Question: I need my installer setup to check the first line of a txt file during setup, and compare it with any number I want.
This is the txt file:

This is the code I am trying to edit:
'''
function GetKeyValue(const AKeyName, AFileName, ADefault: string): string;
var
I: Integer;
KeyPos: Integer;
KeyFull: string;
FileLines: TArrayOfString;
begin
Result := ADefault;
if LoadStringsFromFile(AFileName, FileLines) then
begin
KeyFull := AKeyName;
for I := 0 to GetArrayLength(FileLines) - 1 do
begin
FileLines[I] := TrimLeft(FileLines[I]);
KeyPos := Pos(KeyFull, FileLines[I]);
if KeyPos > 0 then
begin
Result := Copy(FileLines[I], KeyPos + Length(AKeyName) + 1, MaxInt);
Break;
end;
end;
end;
end;
var
// target version label must be declared globally
L2Ver2: TLabel;
procedure DirEditChange(Sender: TObject);
var
FilePath: string;
begin
// assign the expected INF file path
FilePath := AddBackslash(WizardForm.DirEdit.Text) + 'Sam.inf';
// I WANT TO READ THE FIRST LINE OF THE TXT FILE AND return N/A if not found
L2Ver2.Caption := GetKeyValue('', FilePath, 'N/A');
end;
procedure InitializeWizard;
begin
// create the target label as before
L2Ver2 := TLabel.Create(WizardForm);
...
// bind the DirEditChange method to the directory edit's OnChange event
WizardForm.DirEdit.OnChange := @DirEditChange;
end;
procedure CurPageChanged(CurPageID: Integer);
begin
// if the page has been turned to the select directory page, update the
// label caption by firing the assigned OnChange event method manually
if (CurPageID = wpSelectDir) then
DirEditChange(nil);
end;
'''
I got the code from this post: <URL>
I'am not sure about how to edit the 'function GetKeyValue' and this other part of the code 'L2Ver2.Caption := GetKeyValue('', FilePath, 'N/A');'
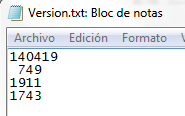
Answer: ## How to read a specific line from a text file ?
Except the <URL> function there's not much you can use from that function. The next function I wrote loads a text file given by the 'FileName' parameter, and tries to copy the line from the 0 based index 'Index' to the output parameter 'Line'. If loading of the given file succeed and the file has enough lines to satisfy the requested 'Index', it returns True, False otherwise.
'''
function TryGetFileLine(const FileName: string; Index: Integer; out Line: string): Boolean;
var
FileLines: TArrayOfString;
begin
// the function succeed when the file can be loaded and the count of lines is
// greater than the requested line index (it is 0 based index, hence the line
// count must be greater)
Result := LoadStringsFromFile(FileName, FileLines) and (GetArrayLength(FileLines) > Index);
// if the above succeeded, return the file line of the requested index to the
// output parameter
if Result then
Line := FileLines[Index];
end;
'''
For shorter code I chose 0 based indexing, so if you would like to read the first line of the file, you would request the index 0, second line index 1 and so forth. To get the first line it would be:
'''
var
S: string;
begin
// if the file could be opened and has at least one line, then the following
// call succeed and the variable S will contain the first line of the file
if TryGetFileLine('C:\File.txt', 0, S) then
MsgBox('The first line of the given file is: ' + S, mbInformation, MB_OK);
end;
'''
## How to convert string to integer ?
There are at least two ways to convert string to 32-bit integer in Inno Setup at this time. The <URL>. The first one tries to convert the passed string to integer and if that fails, it returns -1. The second does the same except if the conversion fails, it returns the value specified by the 'def' parameter.
Unfortunately, none of the above functions can reliably tell if the given string has been converted without losing one value in the integer range. Consider the following code:
'''
var
Value1: Integer;
Value2: Integer;
begin
Value1 := StrToInt('-1');
Value2 := StrToInt('Non integer');
if Value1 = Value2 then
begin
MsgBox('Err, the result is the same for string of value -1 and for a non ' +
'integer string.', mbInformation, MB_OK);
end;
end;
'''
The above code demostrates, that if you'll use the <URL> function.
However, you can sanitize this problem if you explicitly check if the string contains value that the function returns in case when the conversion fails. The following function returns True if the string 'S' contains a valid integer value, False otherwise. If the conversion succeeds, the converted value is returned to the output 'Value' parameter:
'''
function TryStrToInt(const S: string; out Value: Integer): Boolean;
var
I: Integer;
begin
I := StrToIntDef(S, -1);
Result := (I <> -1) or (S = '-1');
if Result then
Value := I;
end;
'''
Usage of this function looks like this:
'''
var
I: Integer;
begin
if TryStrToInt('12345', I) then
begin
MsgBox('The passed string was converted to integer. Its value is: ' +
IntToStr(I), mbInformation, MB_OK);
end;
end;
'''
## Safely to the end...
You didn't mention what are the version values in your text file, so I've assumed they are 32-bit integers and might have any value in the range (even though I believe in real you'll be using only positive values where the built-in string to integer conversion functions might suffice).
Still, having a safer string to integer conversion function in the codebase is fine. So let's stick the above functions together to attempt to read the first line of a text file and convert it to integer:
'''
var
S: string;
I: Integer;
begin
// if the first line of the file was successfully read and could have been
// converted to integer, then...
if TryGetFileLine('C:\File.txt', 0, S) and TryStrToInt(S, I) then
begin
MsgBox('The first line of the given file was successfully read and could ' +
'have been converted to integer. Its value is: ' + IntToStr(I),
mbInformation, MB_OK);
// here the variable I contains the value that you can compare in a way
// of your choice
end;
end;
'''